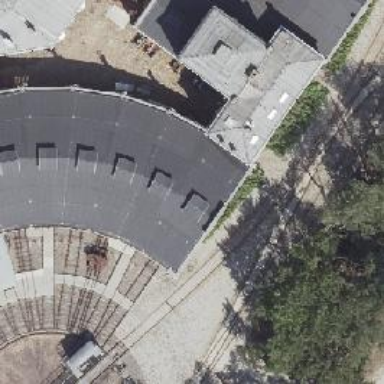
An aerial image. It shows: Preserved historic railway located in rail yard.